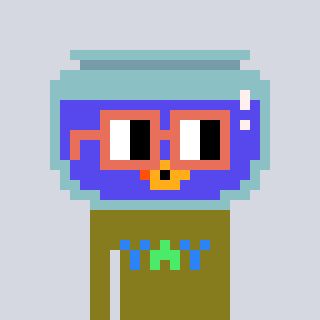
a pixel art character with square orange glasses, a goldfish-shaped head and a gunk-colored body on a cool background